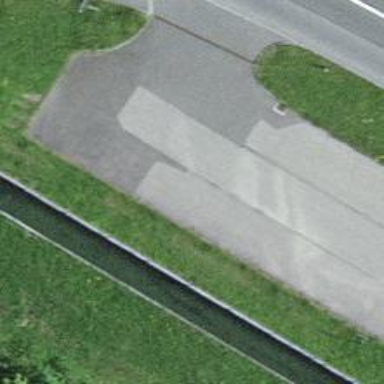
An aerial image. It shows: Parking aisle designated as service road.